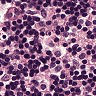
Metastatic tissue present: no